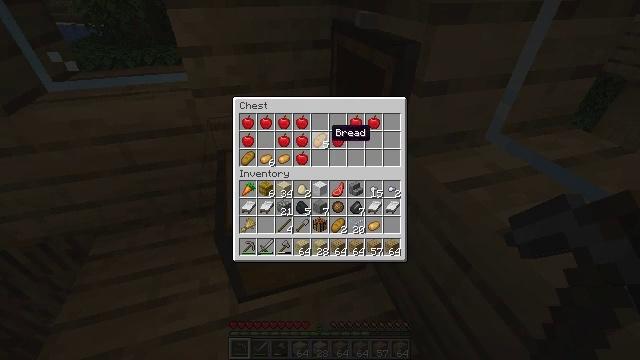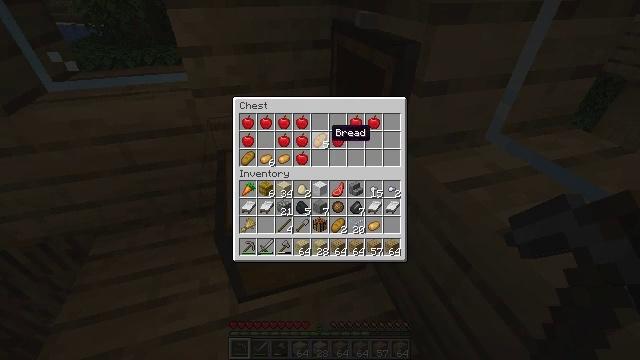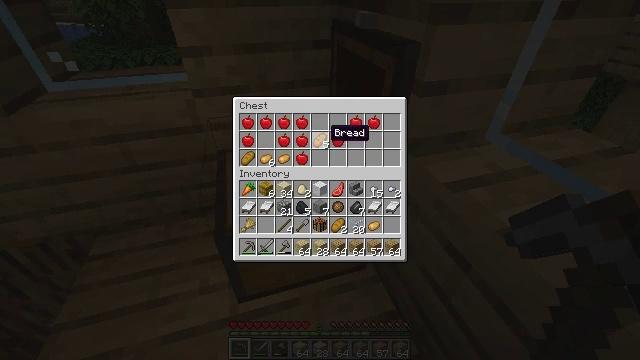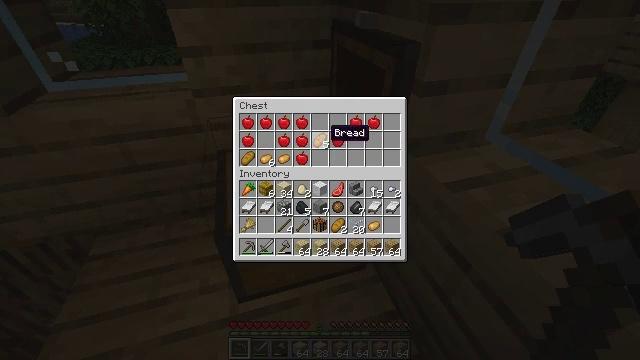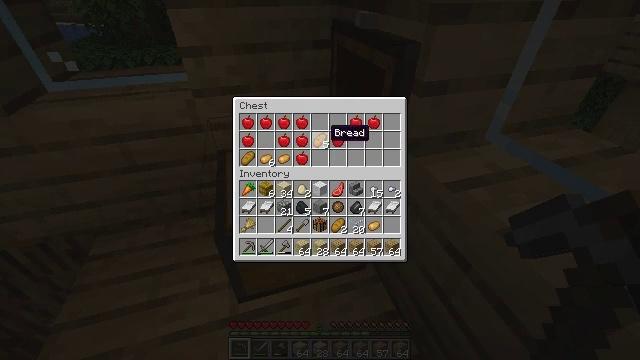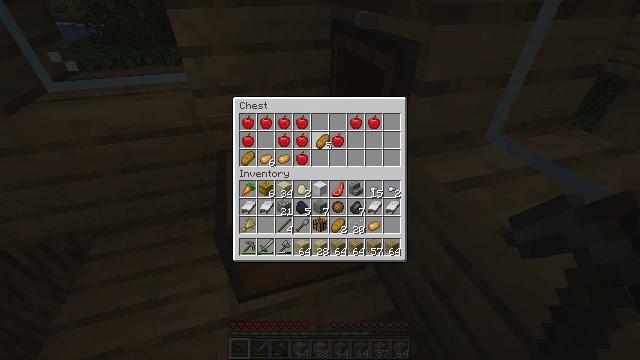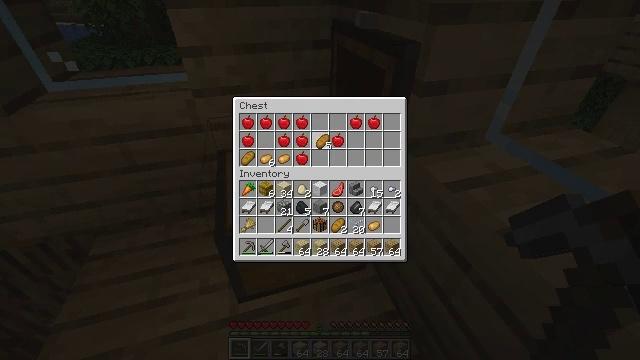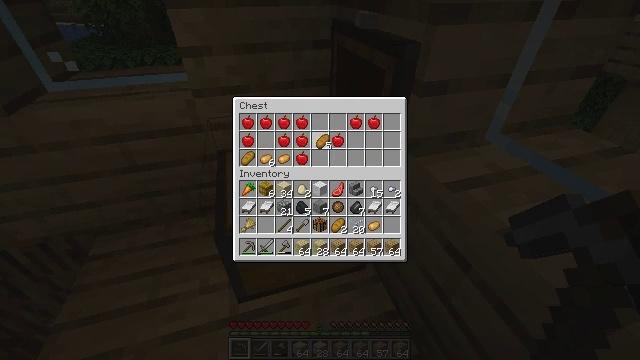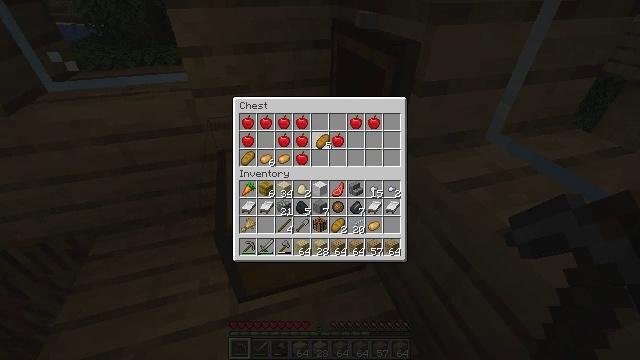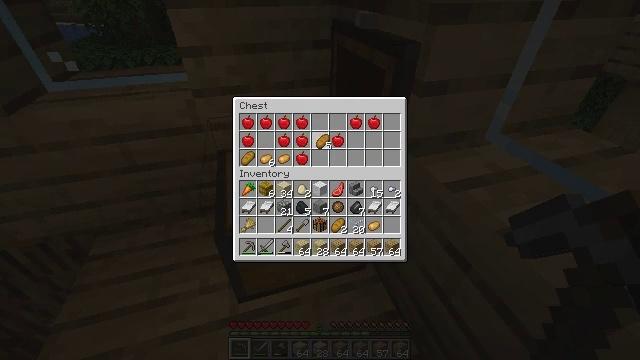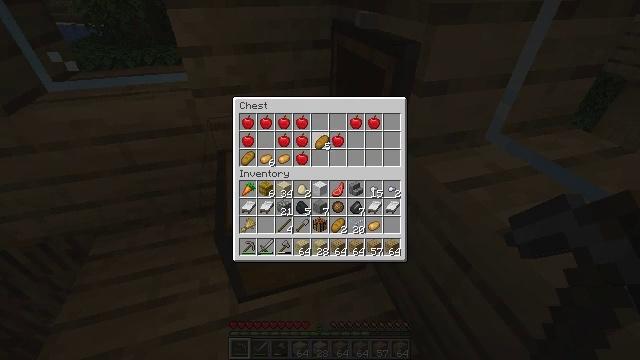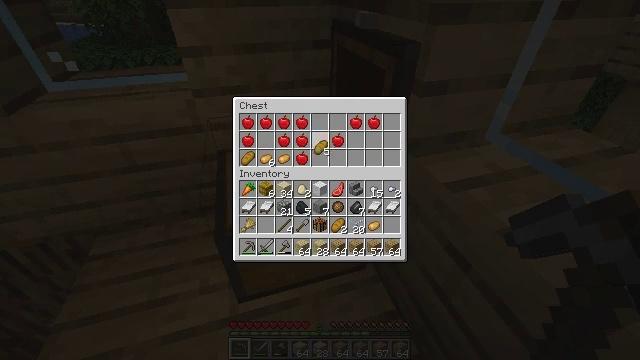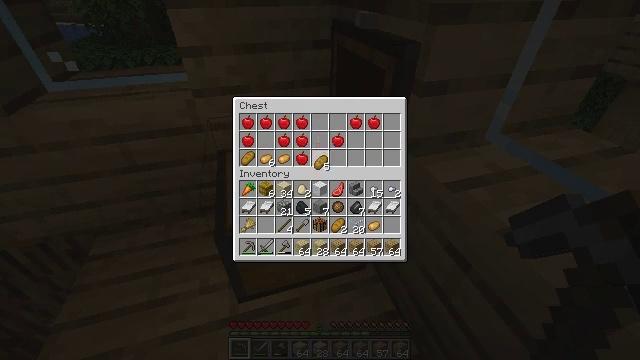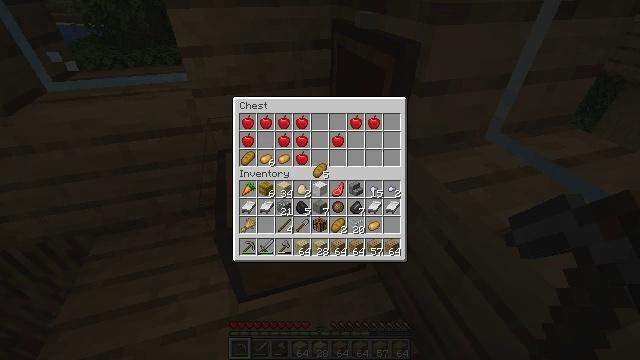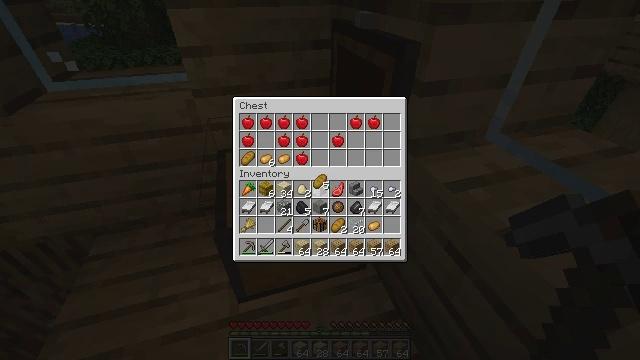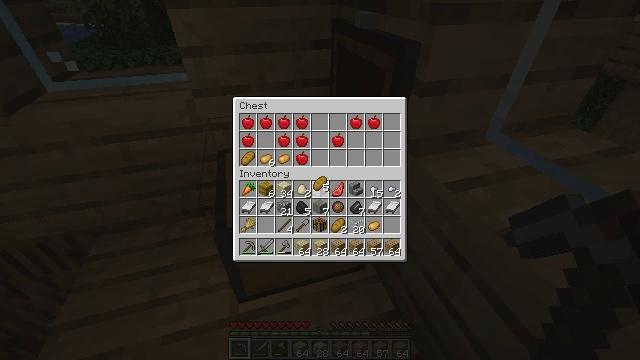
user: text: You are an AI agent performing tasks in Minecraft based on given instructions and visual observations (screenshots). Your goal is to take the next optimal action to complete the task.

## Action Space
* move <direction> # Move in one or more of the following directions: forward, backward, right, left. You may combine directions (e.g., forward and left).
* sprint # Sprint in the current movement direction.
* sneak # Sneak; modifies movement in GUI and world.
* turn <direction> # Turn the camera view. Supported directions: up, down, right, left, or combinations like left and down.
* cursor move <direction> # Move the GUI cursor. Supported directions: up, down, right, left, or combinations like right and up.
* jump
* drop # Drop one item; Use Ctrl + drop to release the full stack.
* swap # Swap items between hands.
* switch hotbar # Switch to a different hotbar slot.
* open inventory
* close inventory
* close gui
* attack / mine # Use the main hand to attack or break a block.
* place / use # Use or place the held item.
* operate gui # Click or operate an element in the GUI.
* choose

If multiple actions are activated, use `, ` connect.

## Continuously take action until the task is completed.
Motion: motion action
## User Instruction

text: Retrieve the white bed for later use.
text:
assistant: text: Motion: no_op
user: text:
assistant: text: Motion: no_op
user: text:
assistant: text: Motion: no_op
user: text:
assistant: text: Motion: no_op
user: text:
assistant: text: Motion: operate gui
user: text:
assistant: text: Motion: operate gui
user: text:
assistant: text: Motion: operate gui
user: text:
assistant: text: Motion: no_op
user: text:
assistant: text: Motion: no_op
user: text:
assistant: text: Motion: no_op
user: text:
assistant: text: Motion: no_op
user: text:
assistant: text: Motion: cursor move down
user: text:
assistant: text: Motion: cursor move down
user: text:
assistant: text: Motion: cursor move down
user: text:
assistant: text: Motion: no_op
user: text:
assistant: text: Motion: no_op
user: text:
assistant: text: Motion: no_op
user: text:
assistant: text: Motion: cursor move down
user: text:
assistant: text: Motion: no_op
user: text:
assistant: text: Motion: no_op
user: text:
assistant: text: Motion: no_op
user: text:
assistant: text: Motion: no_op
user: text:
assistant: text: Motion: no_op
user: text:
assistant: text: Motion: no_op
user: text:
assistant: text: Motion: cursor move left
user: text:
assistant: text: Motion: no_op
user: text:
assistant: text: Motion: no_op
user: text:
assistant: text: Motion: no_op
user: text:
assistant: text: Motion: cursor move left
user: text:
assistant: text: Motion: no_op